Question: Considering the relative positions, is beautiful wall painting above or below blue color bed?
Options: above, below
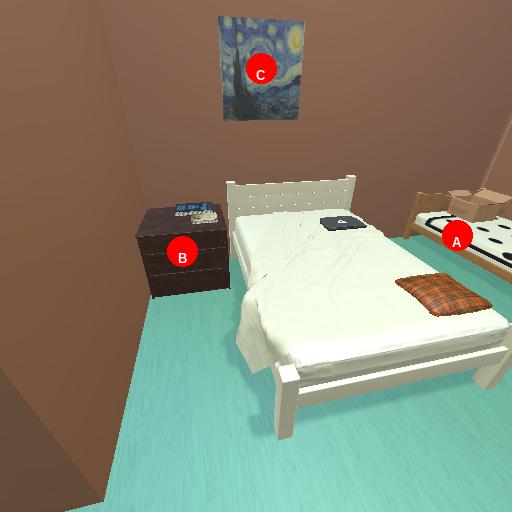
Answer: above